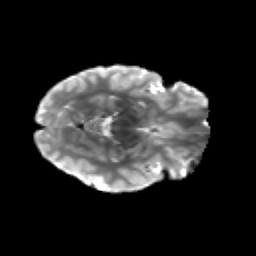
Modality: T2w
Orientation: axial
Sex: male
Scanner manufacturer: siemens
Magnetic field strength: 3 T
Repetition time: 5 s
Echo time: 0.071 s